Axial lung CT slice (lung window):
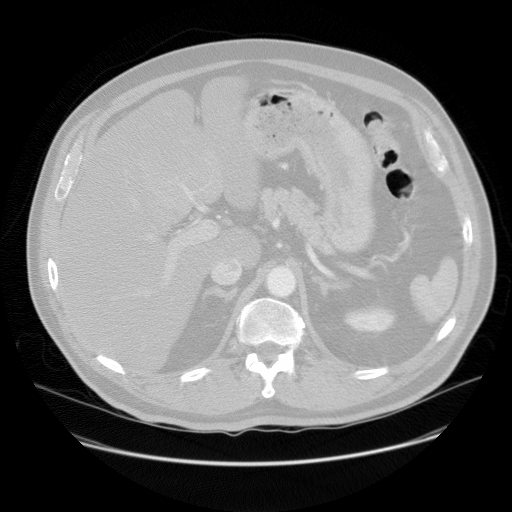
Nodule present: no